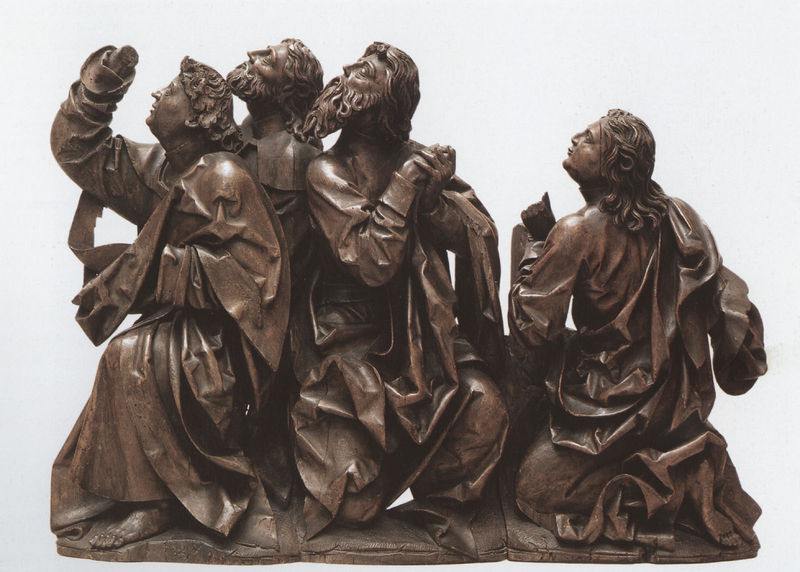
Titel: Hochaltar aus der Karmeliterkirche Maria Himmelfahrt in Nürnberg
Künstler: Veit Stoß
Standort: Bamberg, Dom (EU - D - B)
Schlagwörter: fuß, gruppe, hand, mann, geste, haar, holz, kleid, männer, blick, bart, bärte, blicke, falten, stein, vollbart, gewand, haare, kutte, gewänder, gotik, locken, engel, skulptur, füße, angst, bronze, faltenwurf, plastik, oben, vier, kupfer, spitzbart, richtung, jünger, guss, erwartung, philosophie, apostel, erstaunen, haara, riemenschneider, veit stoss, gelockt